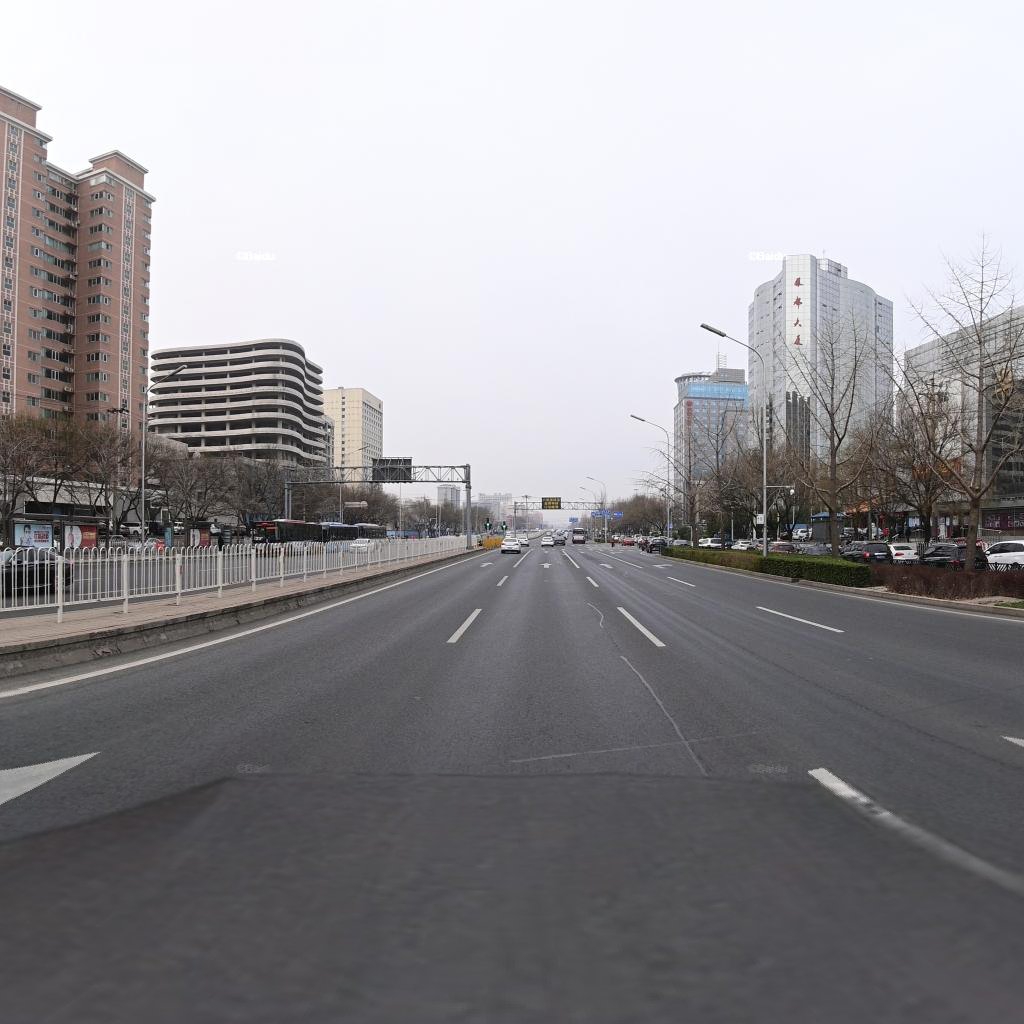
Region: Haidian
Road damage annotations: longitudinal patch, longitudinal patch, transverse patch